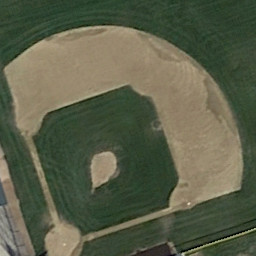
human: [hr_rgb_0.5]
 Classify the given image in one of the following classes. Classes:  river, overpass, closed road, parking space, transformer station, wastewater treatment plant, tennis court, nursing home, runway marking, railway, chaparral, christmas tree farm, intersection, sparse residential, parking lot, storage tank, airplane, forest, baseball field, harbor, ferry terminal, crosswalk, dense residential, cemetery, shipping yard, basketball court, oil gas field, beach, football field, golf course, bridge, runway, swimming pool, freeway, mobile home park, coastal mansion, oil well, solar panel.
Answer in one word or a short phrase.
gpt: baseball field